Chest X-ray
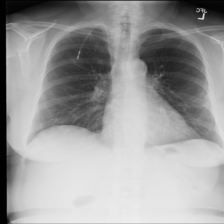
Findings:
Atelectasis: negative
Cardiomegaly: negative
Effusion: negative
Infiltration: positive
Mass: negative
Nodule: negative
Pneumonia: negative
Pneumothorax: negative
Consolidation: negative
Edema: negative
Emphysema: negative
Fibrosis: negative
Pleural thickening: negative
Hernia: negative